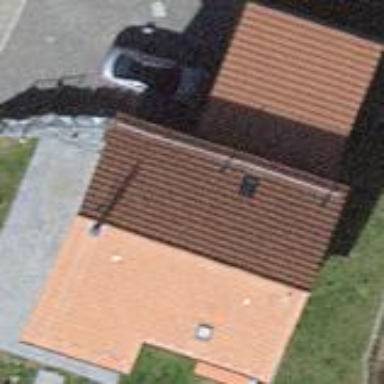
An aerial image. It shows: Detached building.